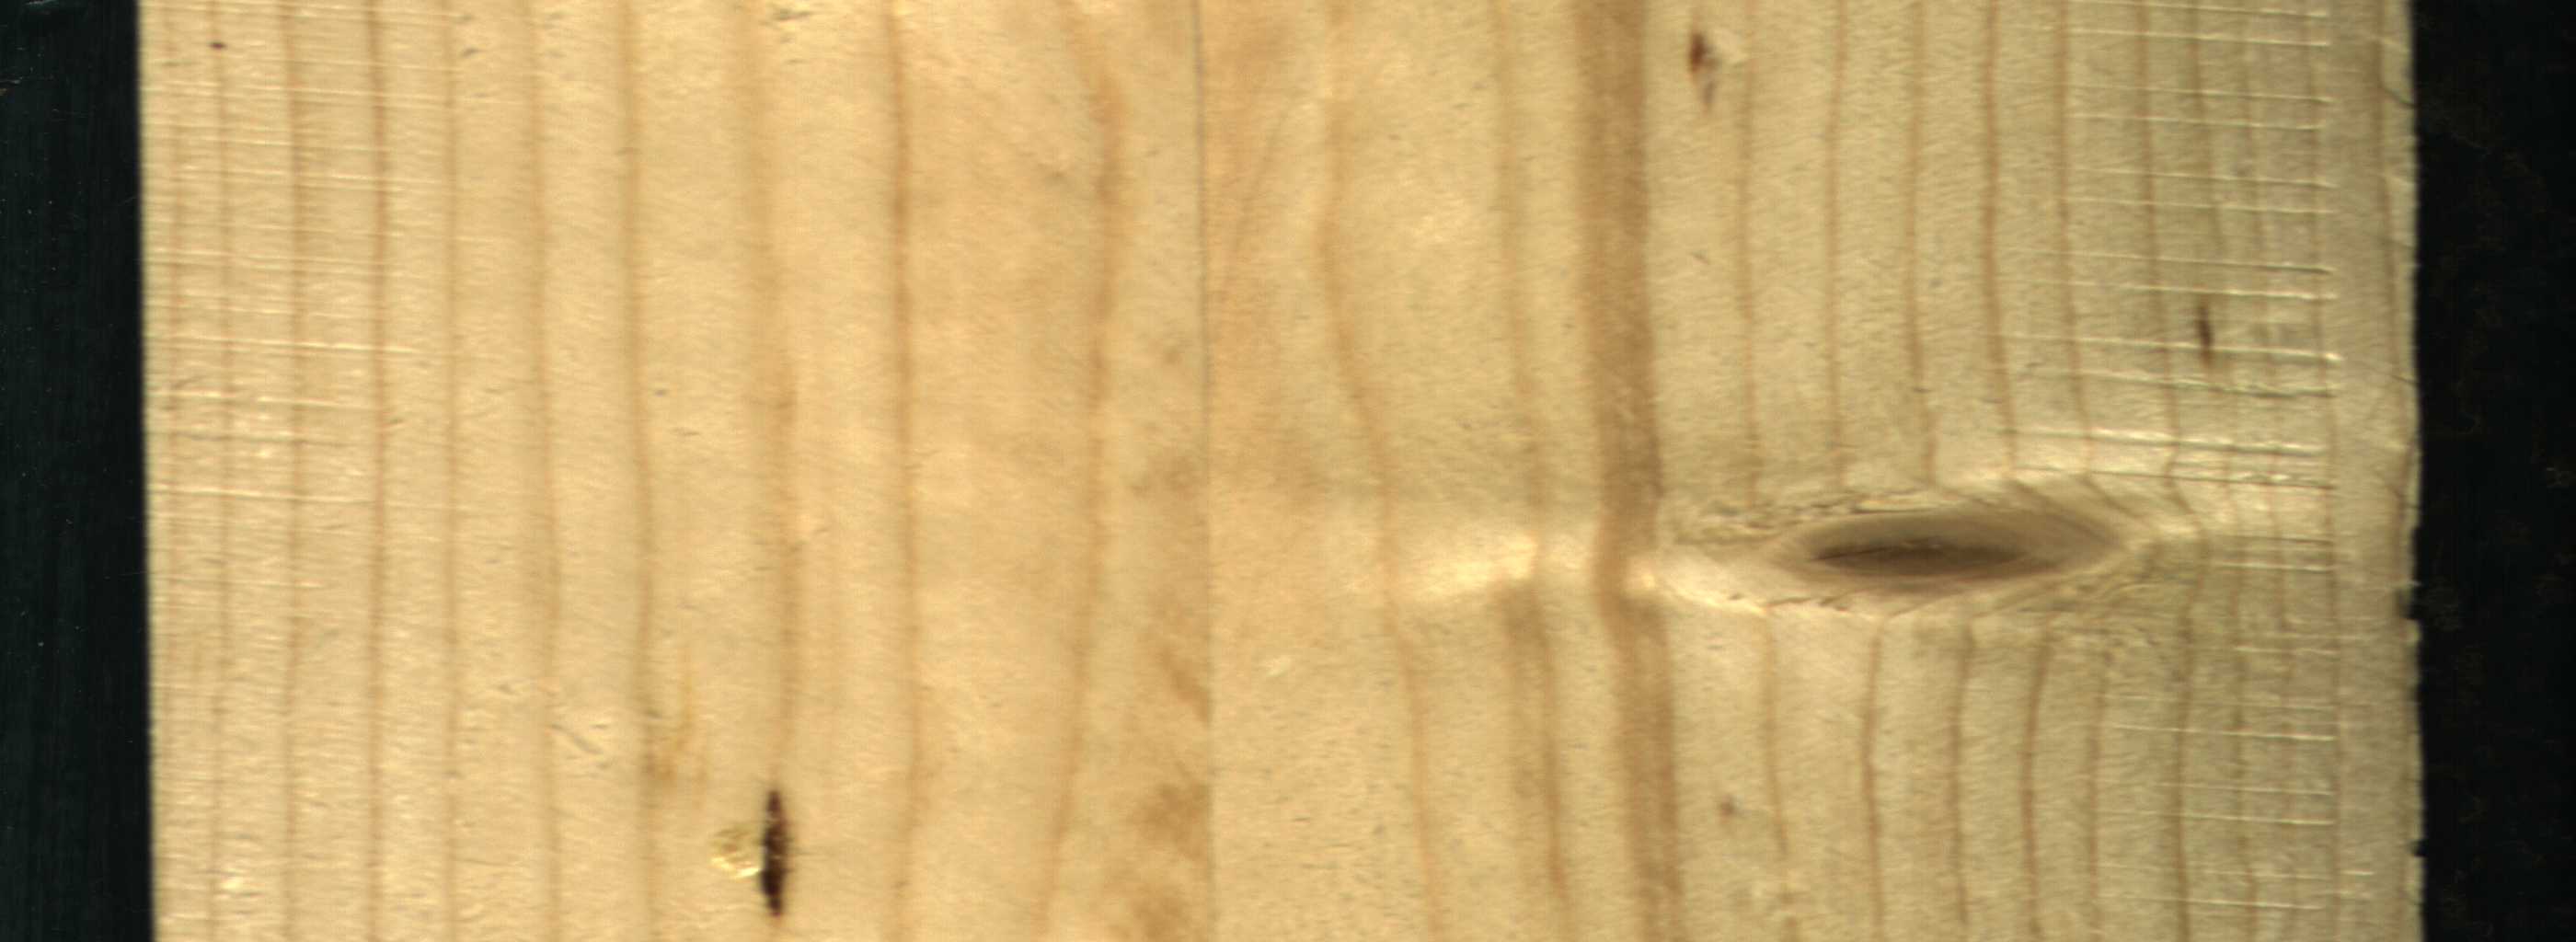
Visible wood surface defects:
resin
resin
resin
Live_Knot